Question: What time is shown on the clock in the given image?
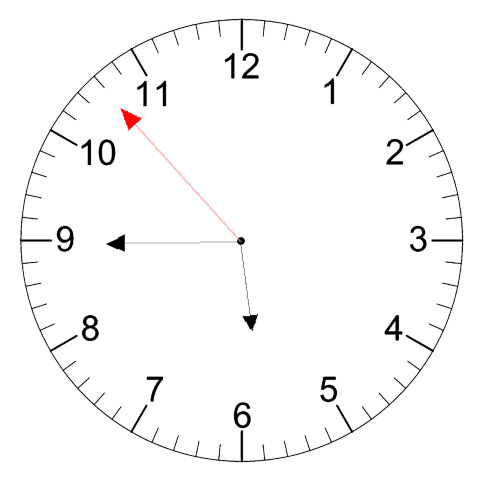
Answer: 05:44:53